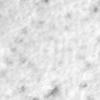
Label: no_change